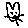
Label: cat